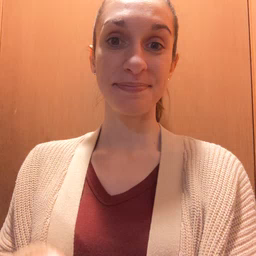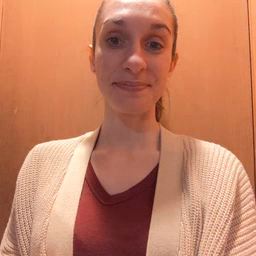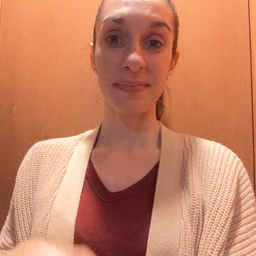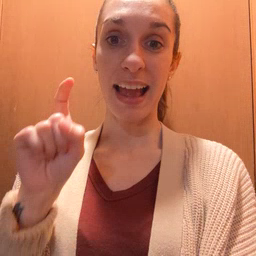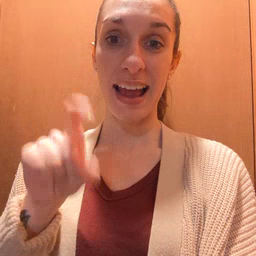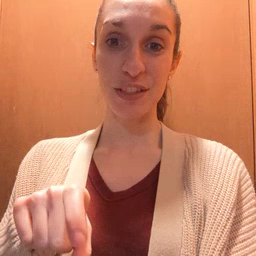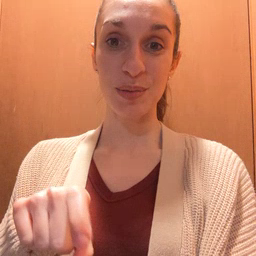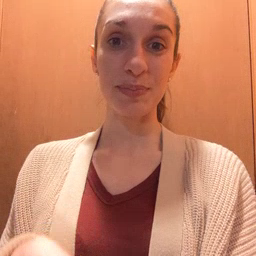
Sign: haveto